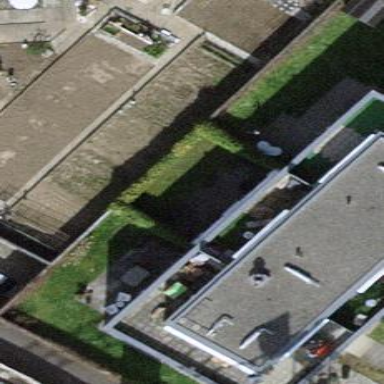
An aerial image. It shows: Garden enclosed by fence.